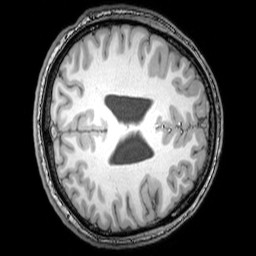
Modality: T1w
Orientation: axial
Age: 25
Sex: male
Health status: healthy
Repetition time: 0.081 s
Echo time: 0.037 s